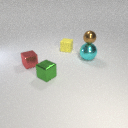
small yellow rubber cube to the right of small red metal cube